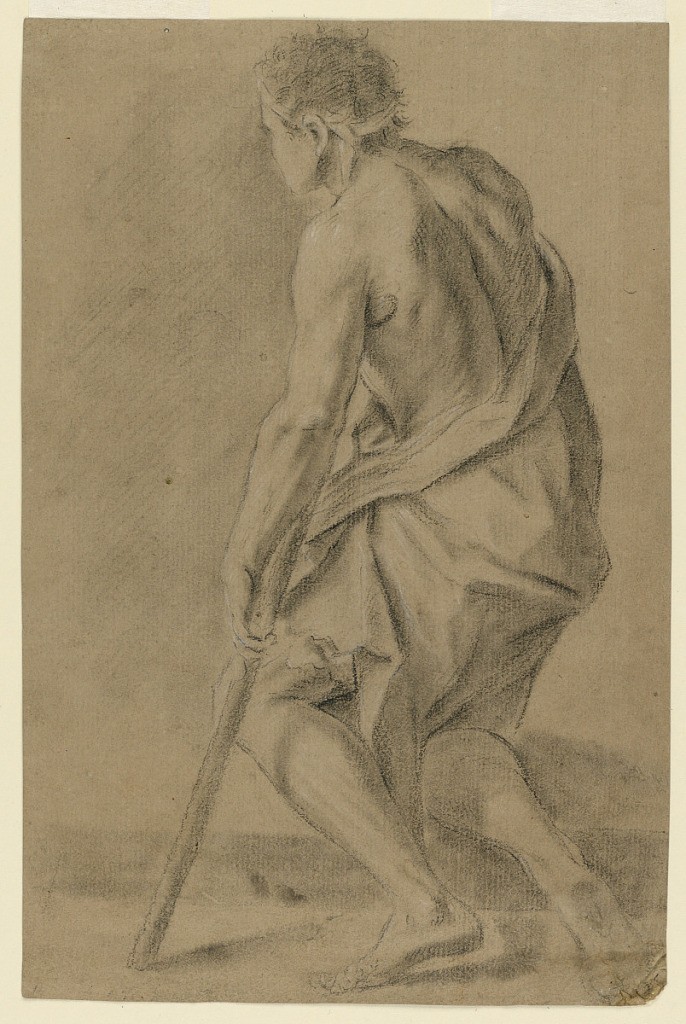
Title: Study: A half-naked man with a crutch
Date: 1750–1800
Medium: Black and white crayon on brown paper
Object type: Drawing
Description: Vertical composition of a half-naked man with a crutch, shown from the left back, kneeling on his right knee. Reverse: a part of a black crayon study showing a part of an arm.